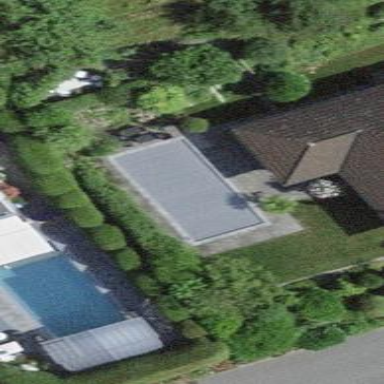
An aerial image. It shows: Outdoor swimming pool on leisure land.